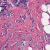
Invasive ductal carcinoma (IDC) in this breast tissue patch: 0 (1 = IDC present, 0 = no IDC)